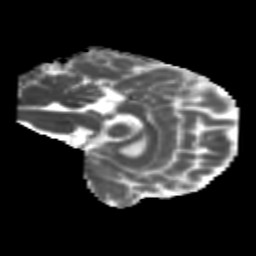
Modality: MD
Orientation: sagittal
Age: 30
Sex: female
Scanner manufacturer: siemens
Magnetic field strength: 3 T
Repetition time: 1.8 s
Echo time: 0.07 s